Interaction volume radius: 5 \u00c5
Interaction volume height: 10 \u00c5
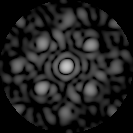
Disorder parameter: 0.5147